Aerial crown-view tile of a tropical tree (Barro Colorado Island, Panama), acquired 20250818:
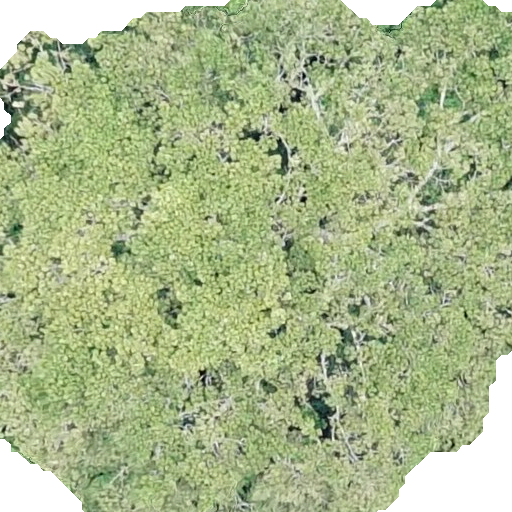
Species: Sterculia apetala
GBIF accepted scientific name: Sterculia apetala
Crown area: 410.278 m²